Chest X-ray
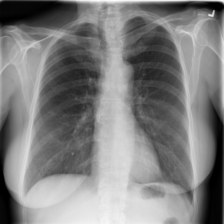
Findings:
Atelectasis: negative
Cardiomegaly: negative
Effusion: negative
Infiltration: negative
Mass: negative
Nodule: negative
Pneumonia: negative
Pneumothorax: negative
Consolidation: negative
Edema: negative
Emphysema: negative
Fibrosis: negative
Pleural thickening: negative
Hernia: negative